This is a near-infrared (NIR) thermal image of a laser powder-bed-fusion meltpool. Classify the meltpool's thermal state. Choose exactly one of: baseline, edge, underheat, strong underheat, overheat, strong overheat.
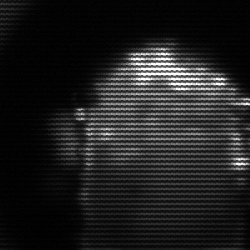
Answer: baseline